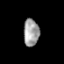
Tissue: prostate
Cell type: T cells
Senescence score: 0.3488
Nuclear area (px): 420
Mean DAPI intensity: 158.607